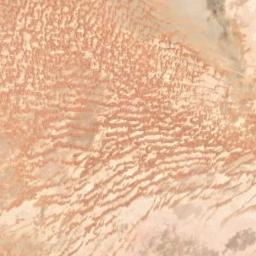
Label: desert